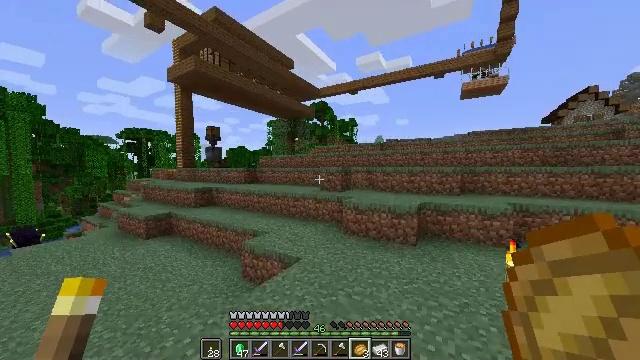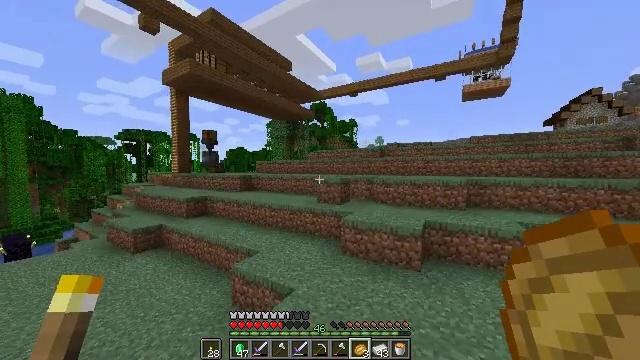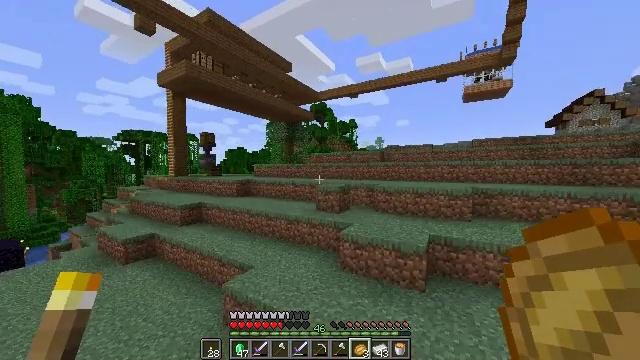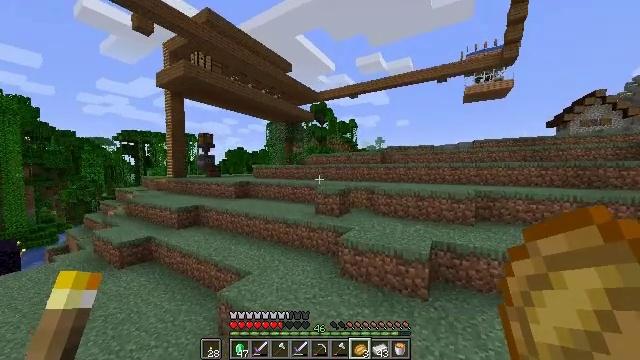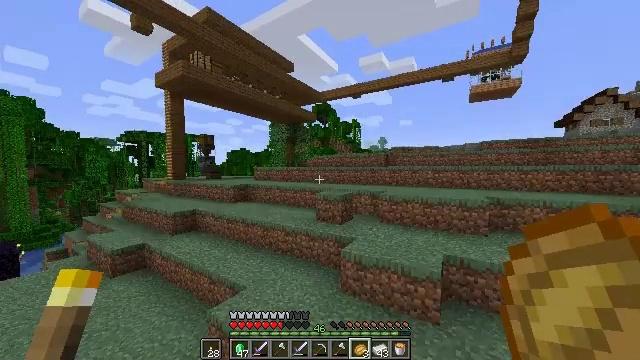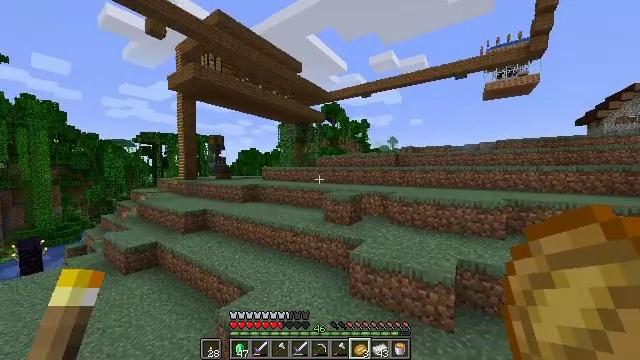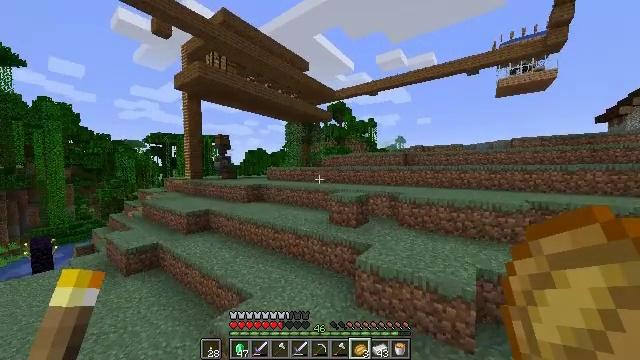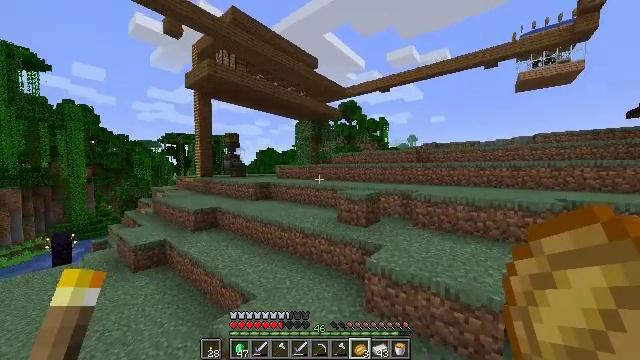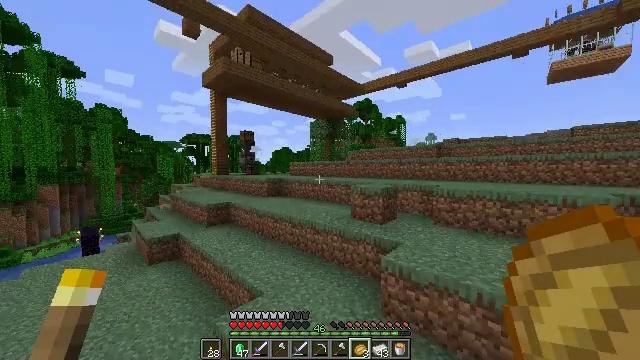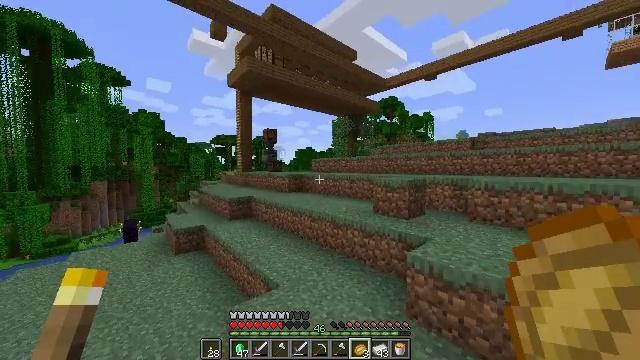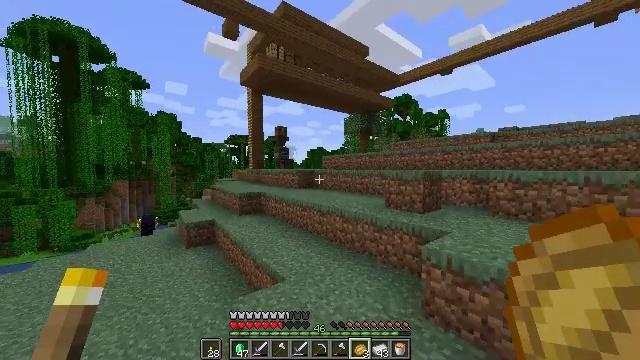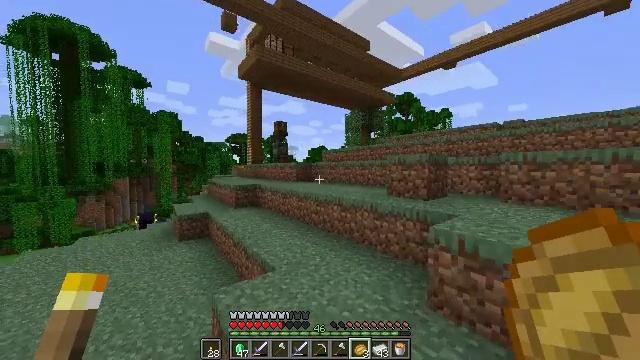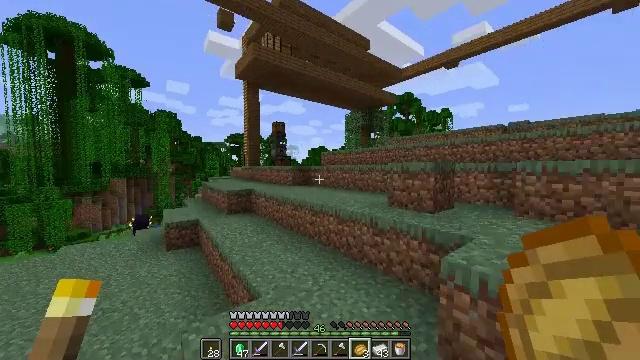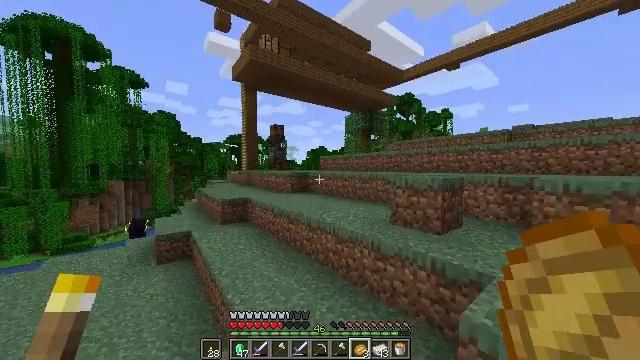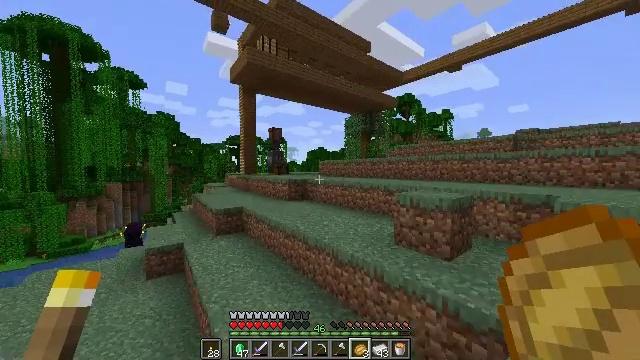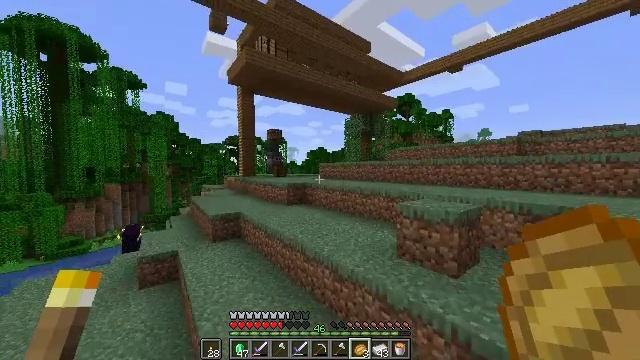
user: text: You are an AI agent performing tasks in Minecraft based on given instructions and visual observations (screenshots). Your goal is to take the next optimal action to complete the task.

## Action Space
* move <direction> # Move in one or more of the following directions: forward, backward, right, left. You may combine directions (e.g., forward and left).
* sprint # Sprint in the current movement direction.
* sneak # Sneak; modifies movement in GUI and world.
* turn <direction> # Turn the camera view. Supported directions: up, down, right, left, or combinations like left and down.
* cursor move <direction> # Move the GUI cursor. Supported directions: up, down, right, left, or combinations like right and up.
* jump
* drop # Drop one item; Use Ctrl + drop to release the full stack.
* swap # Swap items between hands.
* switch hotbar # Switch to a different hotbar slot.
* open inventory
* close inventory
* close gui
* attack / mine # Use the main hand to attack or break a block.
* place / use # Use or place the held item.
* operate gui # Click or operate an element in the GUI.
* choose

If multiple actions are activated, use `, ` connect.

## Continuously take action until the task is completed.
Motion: motion action
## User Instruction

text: Make a chainmail chestplate using the appropriate recipe.
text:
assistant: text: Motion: move forward, jump
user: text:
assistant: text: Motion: move forward, sprint, jump
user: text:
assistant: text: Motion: move forward, sprint, jump
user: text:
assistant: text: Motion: move forward, sprint, jump
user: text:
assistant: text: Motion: move forward, sprint, turn left, jump
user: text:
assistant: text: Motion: move forward, turn left, jump
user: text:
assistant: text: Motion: move forward, turn left, jump
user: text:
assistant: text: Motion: move forward, turn left, jump
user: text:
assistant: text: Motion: move forward, turn left, jump
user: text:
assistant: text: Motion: move forward, turn left, jump
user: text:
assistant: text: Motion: move forward, jump
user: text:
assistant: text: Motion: move forward, sprint, jump
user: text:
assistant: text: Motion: move forward, sprint, jump
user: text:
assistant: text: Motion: move forward, sprint, jump
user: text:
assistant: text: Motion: move forward, sprint, jump
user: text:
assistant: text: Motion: move forward, jump
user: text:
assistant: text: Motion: move forward, jump
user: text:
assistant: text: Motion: move forward, jump
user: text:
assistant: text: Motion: move forward, jump
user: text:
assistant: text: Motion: move forward, jump
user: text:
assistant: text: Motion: move forward, jump
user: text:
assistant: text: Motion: move forward, sprint, jump
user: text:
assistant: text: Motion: move forward, sprint, jump
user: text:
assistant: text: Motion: move forward, sprint, jump
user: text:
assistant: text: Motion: move forward, sprint, jump
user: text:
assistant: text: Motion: move forward, jump
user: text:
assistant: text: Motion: move forward, jump
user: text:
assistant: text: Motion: move forward, turn right, jump
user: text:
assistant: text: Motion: move forward, sprint, turn right, jump
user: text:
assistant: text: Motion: move forward, sprint, jump